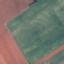
Label: AnnualCrop